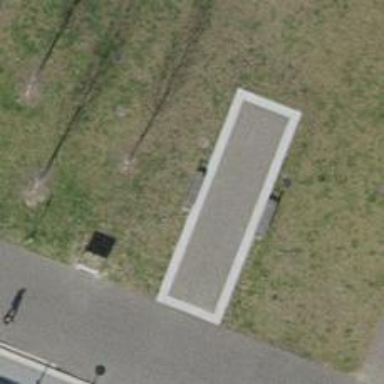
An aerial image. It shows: Brown bench.